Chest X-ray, PA view. Patient: 71 years old, sex F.
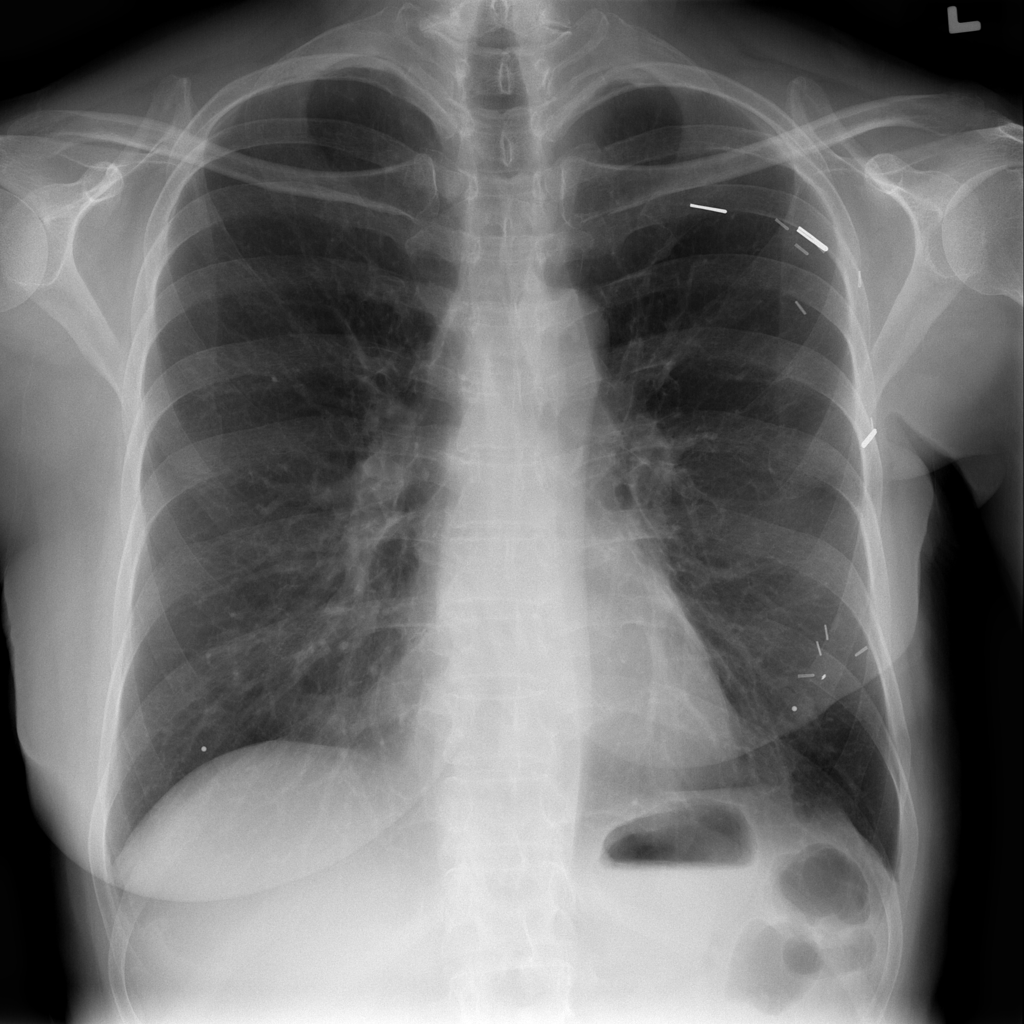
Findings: No Finding